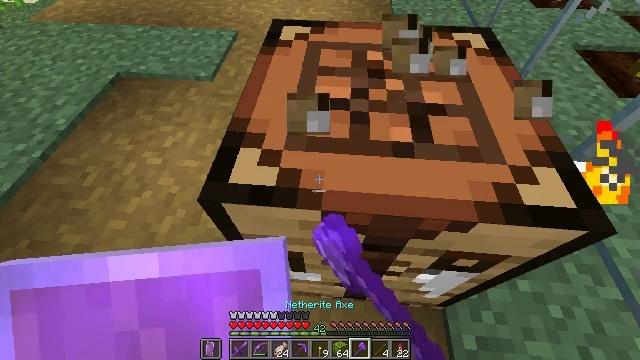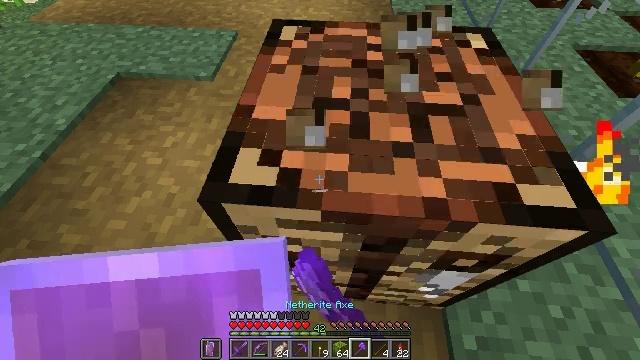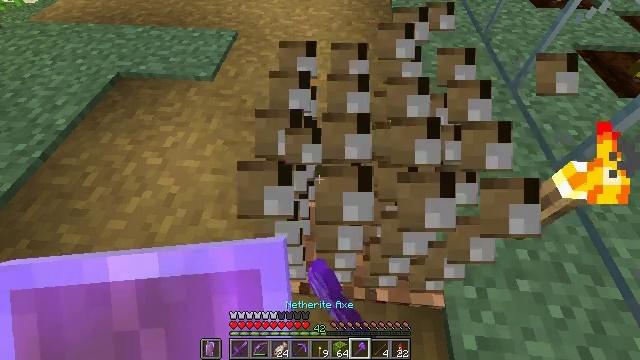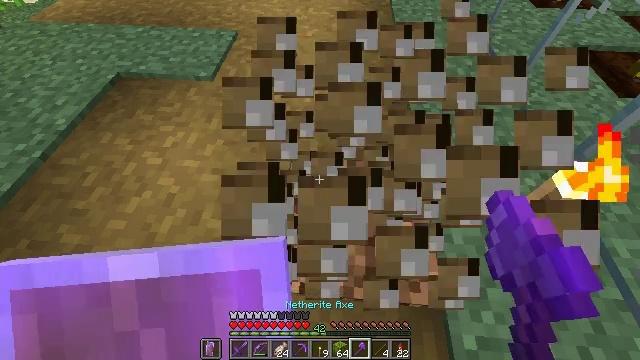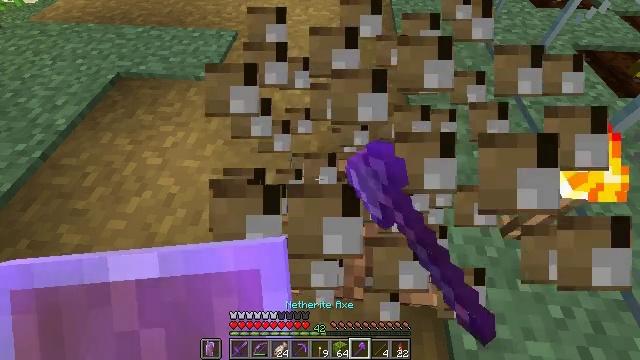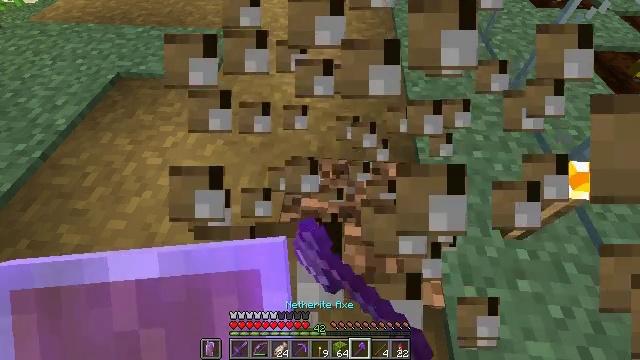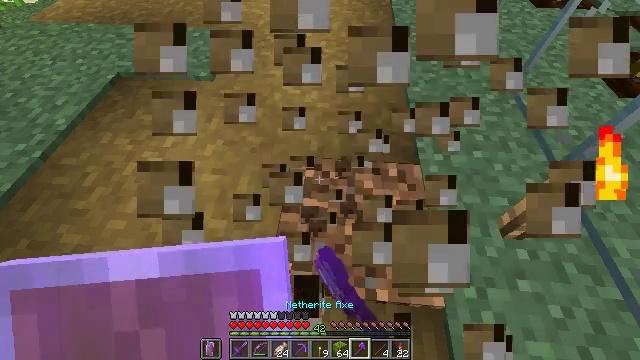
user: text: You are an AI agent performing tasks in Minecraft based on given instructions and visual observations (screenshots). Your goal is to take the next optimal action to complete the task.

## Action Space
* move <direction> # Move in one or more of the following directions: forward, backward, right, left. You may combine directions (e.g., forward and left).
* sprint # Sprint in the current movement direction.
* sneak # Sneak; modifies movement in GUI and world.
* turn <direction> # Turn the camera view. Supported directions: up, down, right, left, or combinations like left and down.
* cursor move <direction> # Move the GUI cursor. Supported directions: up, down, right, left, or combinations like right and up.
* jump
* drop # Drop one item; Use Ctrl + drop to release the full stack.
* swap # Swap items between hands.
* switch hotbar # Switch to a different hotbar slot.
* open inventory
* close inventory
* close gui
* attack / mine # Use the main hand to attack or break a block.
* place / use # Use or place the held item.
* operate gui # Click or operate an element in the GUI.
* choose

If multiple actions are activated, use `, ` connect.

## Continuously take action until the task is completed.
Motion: motion action
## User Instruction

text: Put back the crafting table.
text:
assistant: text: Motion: attack / mine
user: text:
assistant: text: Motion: attack / mine
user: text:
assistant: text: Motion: attack / mine
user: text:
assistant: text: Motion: attack / mine
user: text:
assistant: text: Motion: attack / mine
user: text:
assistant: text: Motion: attack / mine
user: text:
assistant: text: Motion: no_op